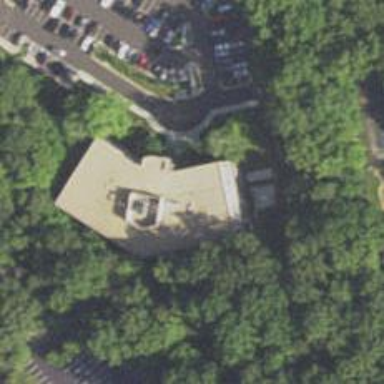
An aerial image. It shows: Clinic.